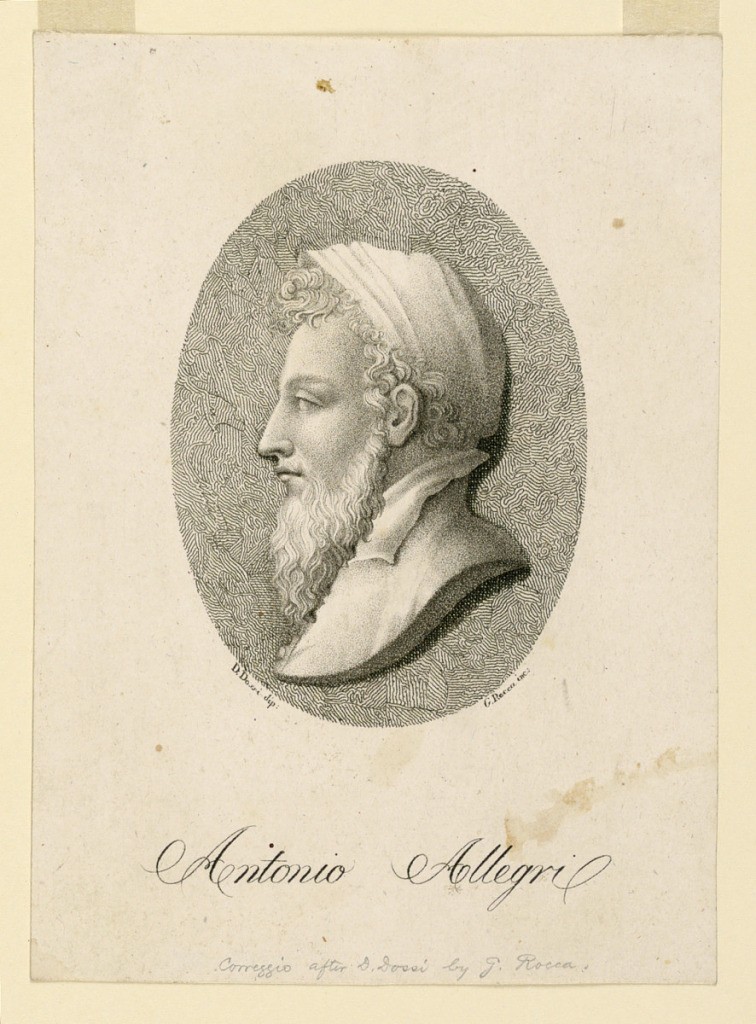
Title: Portrait of Antonio Allegri (called Correggio) (1494-1535)
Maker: Carlo della Rocca, Italian, died 1824
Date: ca. 1820
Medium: Line and stipple engraving on paper
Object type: Print
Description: Portrait of the head in side view towards left. The portrait imitates a relief.